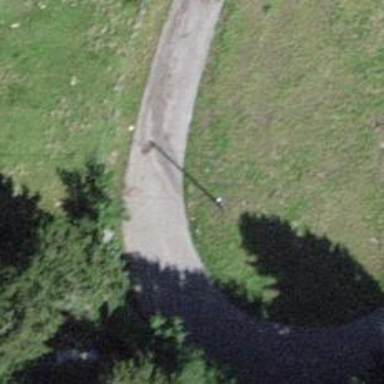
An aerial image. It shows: Minor power line.